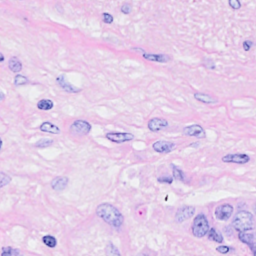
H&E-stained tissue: Breast